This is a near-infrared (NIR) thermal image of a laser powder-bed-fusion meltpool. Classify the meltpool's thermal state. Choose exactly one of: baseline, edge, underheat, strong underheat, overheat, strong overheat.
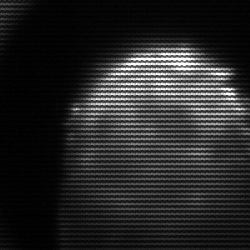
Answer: edge